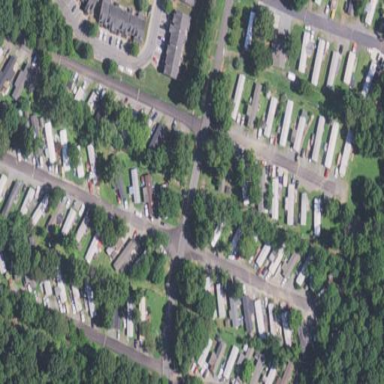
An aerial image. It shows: Residential area designated as trailer park.